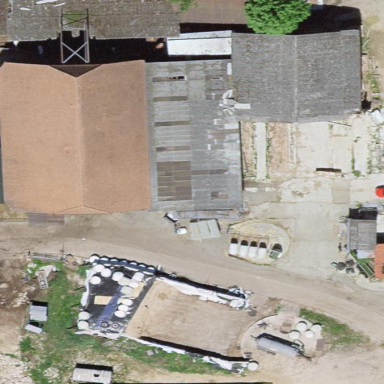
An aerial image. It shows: Farm auxiliary building.